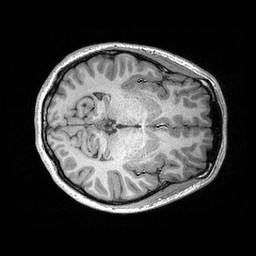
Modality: T1w
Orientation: axial
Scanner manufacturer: siemens
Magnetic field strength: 3 T
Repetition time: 2.3 s
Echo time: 0.00298 s